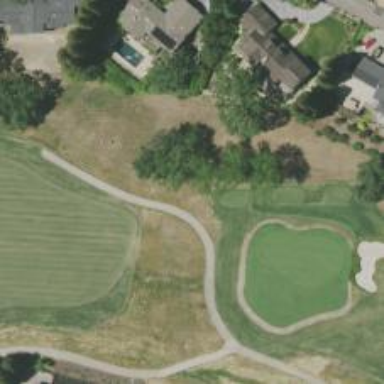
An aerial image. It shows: Footway that doubles as golf path.